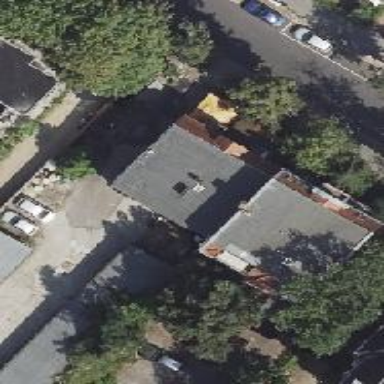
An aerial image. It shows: Apartments building with saltbox roof shape.